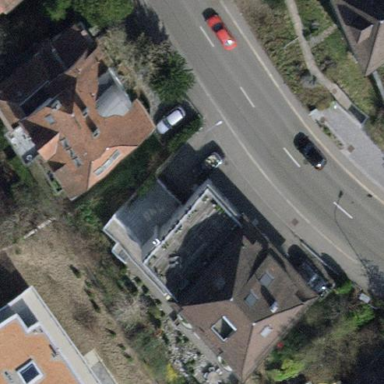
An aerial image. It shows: The building has hipped roof. The orientation of the roof is across.